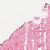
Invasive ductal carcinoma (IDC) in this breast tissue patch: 0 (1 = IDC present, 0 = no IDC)